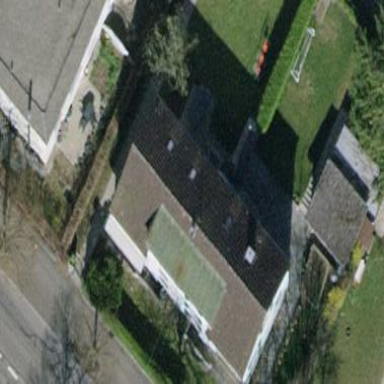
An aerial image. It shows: Building with tiled roof.